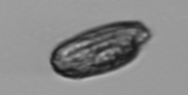
Label: Katodinium_or_Torodinium